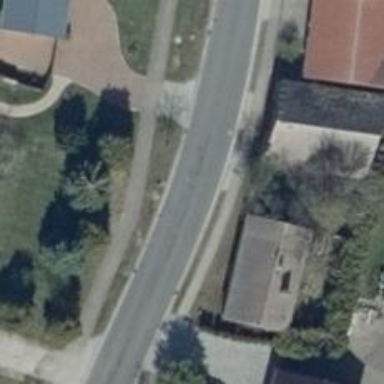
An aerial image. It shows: Tertiary road with asphalt surface. There is separate sidewalk along the road.